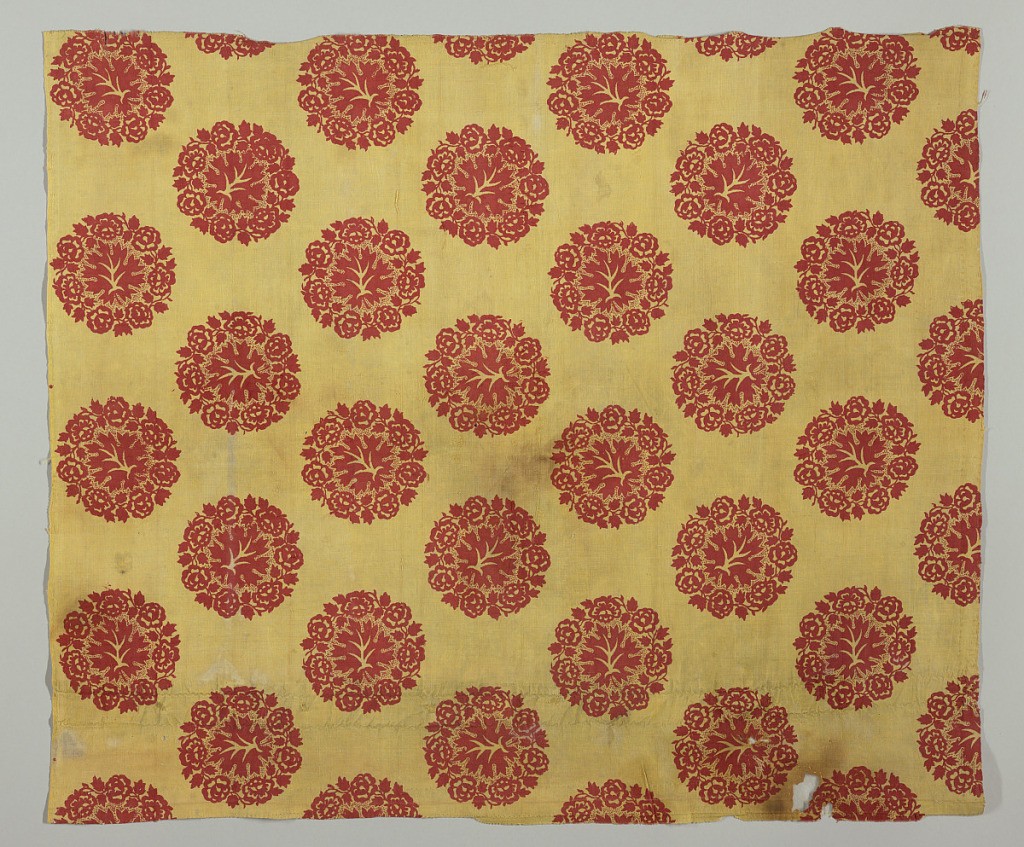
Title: Textile
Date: early 19th century
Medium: cotton Technique: relief printed on plain weave
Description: Mustard yellow ground, printed in detached circular design of flower wreath framing leaf, in bright red. Design arranged in staggered rows, each element about 3 3/4" across. Printing appears to be by block, superimposed on the yellow ground. Picotage around leaf. Both selvages present. Pieces of yellow 2/2 twill fabric used on the pieced side as part of the border.